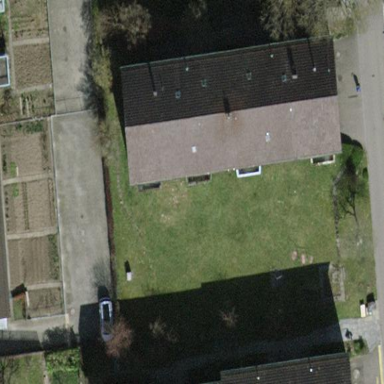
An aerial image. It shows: Building with tiled roof.